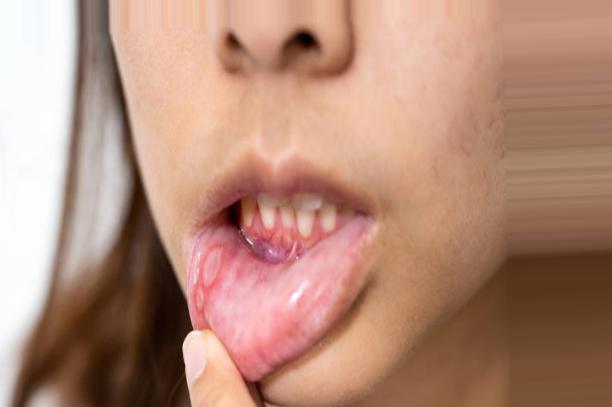
Condition: Mouth Ulcer